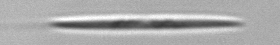
Label: pennate_Pseudo-nitzschia